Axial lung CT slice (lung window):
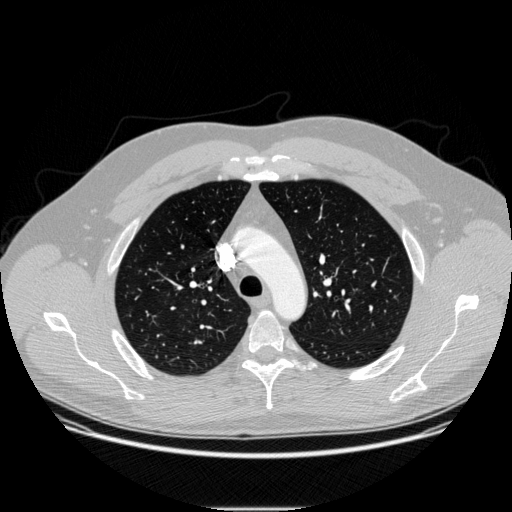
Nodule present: no